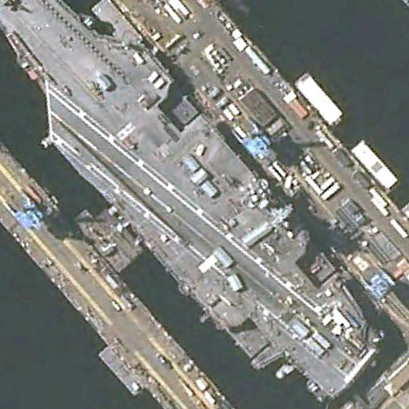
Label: aircraft_carrier